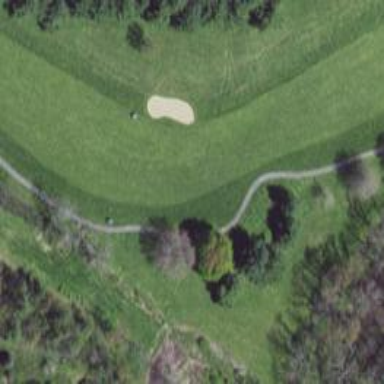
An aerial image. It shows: View of golf hole.